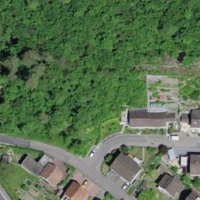
EUNIS habitat code: 44
Species observed at this site:
Gonepteryx rhamni